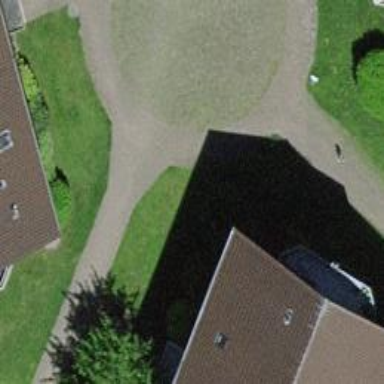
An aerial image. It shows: Cobblestone path.